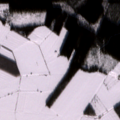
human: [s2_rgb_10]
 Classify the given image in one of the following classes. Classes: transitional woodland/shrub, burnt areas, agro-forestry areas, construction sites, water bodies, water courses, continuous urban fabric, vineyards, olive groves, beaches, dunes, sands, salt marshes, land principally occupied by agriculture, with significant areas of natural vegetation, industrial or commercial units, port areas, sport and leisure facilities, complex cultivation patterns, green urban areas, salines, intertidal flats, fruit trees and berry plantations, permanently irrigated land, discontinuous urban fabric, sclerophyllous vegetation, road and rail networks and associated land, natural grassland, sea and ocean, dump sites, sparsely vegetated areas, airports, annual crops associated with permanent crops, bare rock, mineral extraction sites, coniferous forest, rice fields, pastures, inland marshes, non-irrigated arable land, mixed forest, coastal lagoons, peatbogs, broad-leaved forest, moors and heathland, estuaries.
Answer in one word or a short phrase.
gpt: non-irrigated arable land, coniferous forest, mixed forest